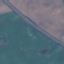
Land use / land cover: Highway